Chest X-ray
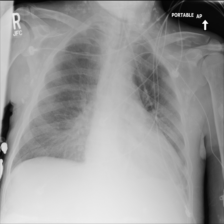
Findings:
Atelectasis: negative
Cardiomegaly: positive
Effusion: positive
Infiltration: negative
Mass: negative
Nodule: negative
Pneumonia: negative
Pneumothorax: negative
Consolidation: negative
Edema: negative
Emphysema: negative
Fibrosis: negative
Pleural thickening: negative
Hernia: negative